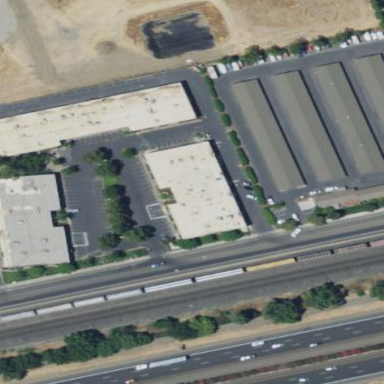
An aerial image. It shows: Commercial building.